Interaction volume radius: 10 \u00c5
Interaction volume height: 20 \u00c5
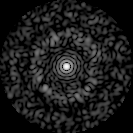
Disorder parameter: 0.8403